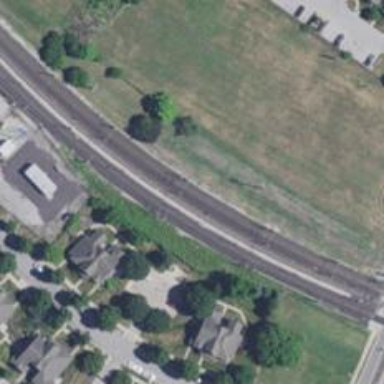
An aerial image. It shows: Light rail electrified with contact line.